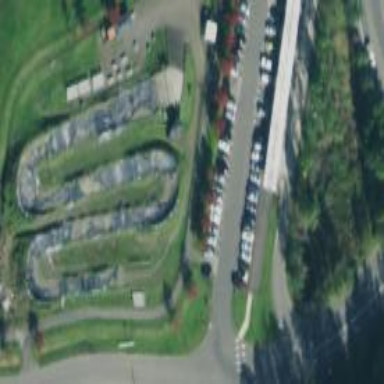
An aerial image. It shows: Raceway with dirt surface.